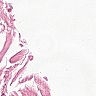
Metastatic tissue present: no